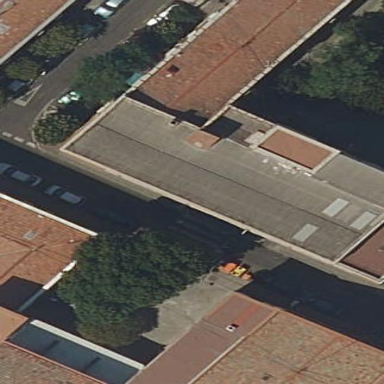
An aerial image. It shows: School.